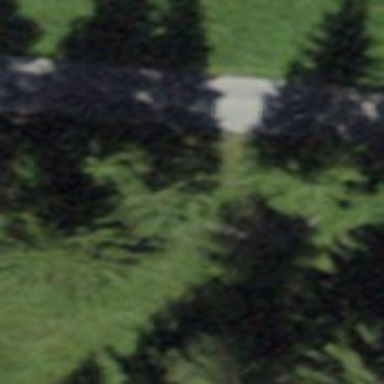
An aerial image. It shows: Bench.